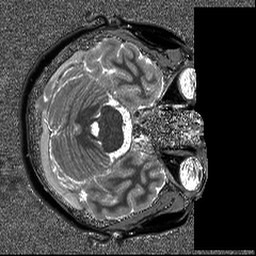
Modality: T1map
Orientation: axial
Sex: female